Question: Is it good practice to have multiple controllers in scope so that you can go back and forth between binding to each throughout a document?
For instance, if I want to interleave the values of two sets of price/quantity/total, is it bad design to do the following: <URL>
'''
<html ng-app="invoiceTest">
<head>
<script type="text/javascript" src="http://ajax.googleapis.com/ajax/libs/angularjs/1.2.12/angular.min.js"></script>
<script type="text/javascript" src="invoiceTest.js"></script>
</head>
<body>
<span ng-controller="InvoiceController as invoice1">
<span ng-controller="InvoiceController as invoice2">
<div>Cost 1: <input type="number" ng-model="invoice1.cost" required ></div>
<div>Cost 2: <input type="number" ng-model="invoice2.cost" required ></div>
<div>Quantity 1: <input type="number" ng-model="invoice1.qty" required ></div>
<div> Quantity 2: <input type="number" ng-model="invoice2.qty" required ></div>
<div><b>Total 1: </b>{{invoice1.total('USD') | currency}}</div>
<div><b>Total 2: </b>{{invoice2.total('USD') | currency}}</div>
</span>
</span>
</body>
</html>
'''

Alternatively, is there a way to carry multiple controls in scope without nesting them, or point the scope of an element to a previously declared controller instance?
Thanks for any advice. I'm just getting started with angular. I'm used to (MVVM) frameworks where the element you're binding to is instantiated in the ViewModel, not in the View itself.
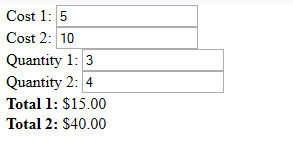
Answer: I'm going to say that your use case is a little contrived. Your example really only needs one controller that had an array of objects, each one having a quantity and price.
I would say that I can't think of a situation where two controllers would be a good idea; controllers are supposed to be pretty independent, and if you have two controllers over the same code, you open yourself up to collisions and trouble. That's not to say that you shouldn't nest logic -- putting logic in directives can be a great idea, and that's kind of a controller inside a controller -- but using two controllers together usually implies that you want to share data between them, which can get clumsy fast.
Getting user to angular takes time, but in your example, I would try refactoring your controller to have an array of objects, then using directives like 'ng-repeat' to generate your html for you, rather than writing it yourself. Angular is very powerful at turning your model into a view, and once you use it enough I think you'll see that using multiple controllers isn't the worst idea, but there's almost always a better solution that's both easier to write and easier to maintain.
As an example, here's your original example under one controller, and a full <URL> showing it working.
'''
app.controller('OneController', function($scope){
$scope.invoices = [
{ cost: 100,
qty: 5,
total: function(){return this.cost*this.qty}
},//etc.
];
});
app.directive('compareInvoices', function(){
return {
restrict: 'E',
replace: true,
scope: {
invoices: '='
},
template:'<div>'+
'<div ng-repeat="invoice in invoices">Cost {{$index+1}}: <input type="number" ng-model="invoice.cost" required ></div>'+
'<div ng-repeat="invoice in invoices">Quantity {{$index+1}}: <input type="number" ng-model="invoice.qty" required ></div>'+
'<div ng-repeat="invoice in invoices"><b>Total {{$index+1}}: </b>{{invoice.total()}}</div>'+
'</div>'
}
});
'''
It creates the same HTML you had originally, but could also handle any number of invoices instead of just 2, and if you wanted to compare the two invoices, you could easily do that inside your controller because it had immediate access to both.